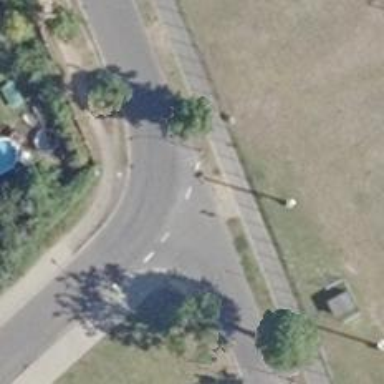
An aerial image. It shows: Residential road with asphalt surface. Sidewalk is present on the left side.